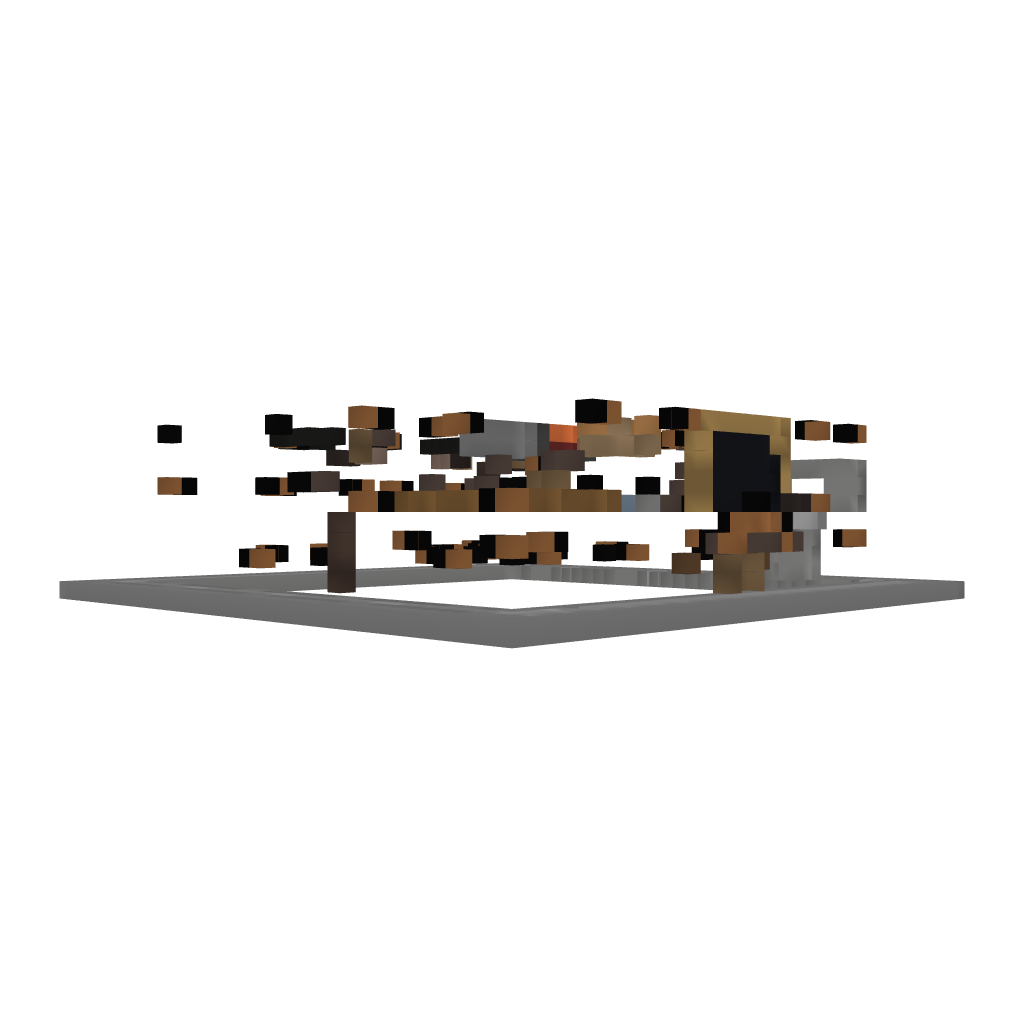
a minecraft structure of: Clay House